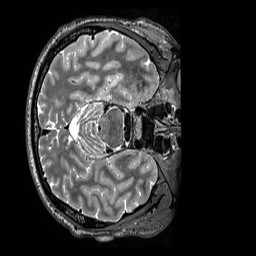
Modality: T2w
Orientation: axial
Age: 52
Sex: male
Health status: ill
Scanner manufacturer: siemens
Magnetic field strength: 3 T
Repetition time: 3.2 s
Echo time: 0.564 s